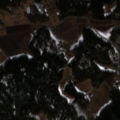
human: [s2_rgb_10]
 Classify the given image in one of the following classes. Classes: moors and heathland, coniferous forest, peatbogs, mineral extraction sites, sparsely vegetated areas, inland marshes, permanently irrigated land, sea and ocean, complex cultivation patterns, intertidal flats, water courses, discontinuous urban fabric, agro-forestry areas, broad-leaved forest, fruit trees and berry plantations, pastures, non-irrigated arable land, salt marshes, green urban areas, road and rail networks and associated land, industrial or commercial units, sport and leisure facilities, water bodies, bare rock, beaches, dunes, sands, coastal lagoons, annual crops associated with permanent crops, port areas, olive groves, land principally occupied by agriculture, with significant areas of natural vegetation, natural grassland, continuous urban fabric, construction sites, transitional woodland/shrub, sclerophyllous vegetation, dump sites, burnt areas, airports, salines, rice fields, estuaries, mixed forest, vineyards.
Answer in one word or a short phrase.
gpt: non-irrigated arable land, land principally occupied by agriculture, with significant areas of natural vegetation, coniferous forest, mixed forest, transitional woodland/shrub